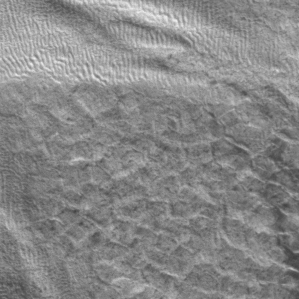
Label: frost